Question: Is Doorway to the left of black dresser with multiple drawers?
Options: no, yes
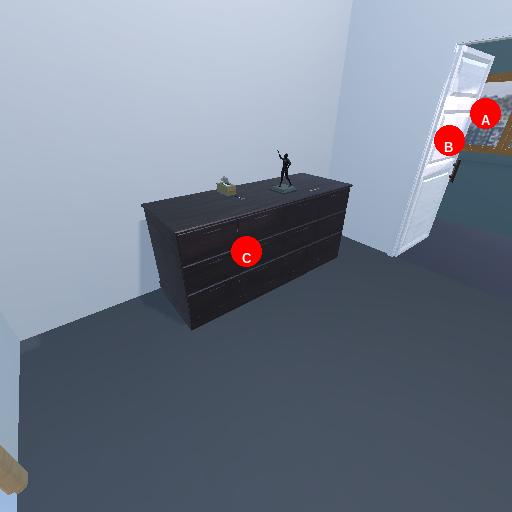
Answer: no